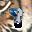
Label: 8